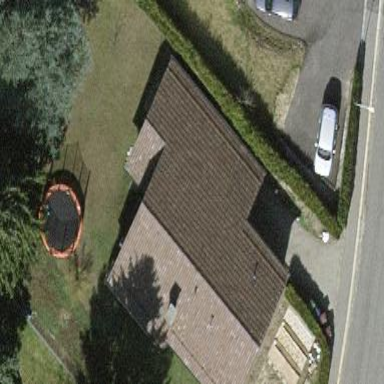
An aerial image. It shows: Simple house.